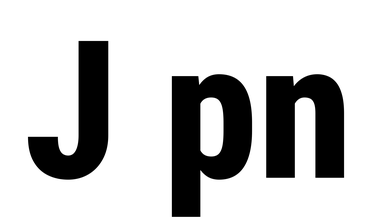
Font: Roboto_Condensed_ExtraBold